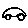
Label: car